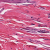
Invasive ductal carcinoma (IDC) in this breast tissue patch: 0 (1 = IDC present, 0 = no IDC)